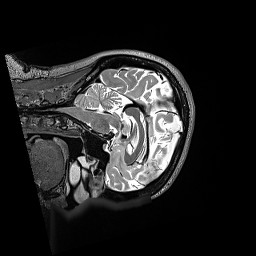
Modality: T2w
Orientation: sagittal
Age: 47
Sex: male